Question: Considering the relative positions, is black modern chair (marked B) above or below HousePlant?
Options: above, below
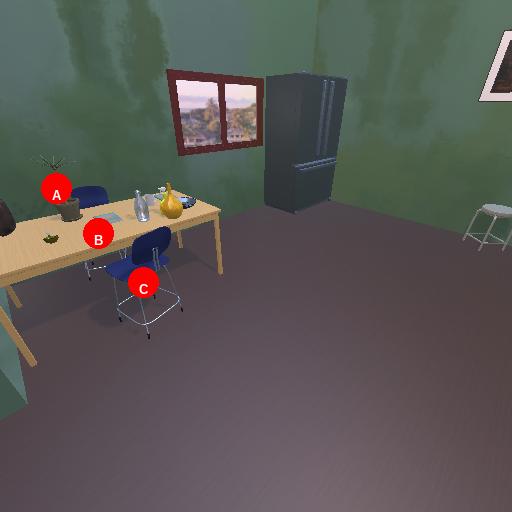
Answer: above